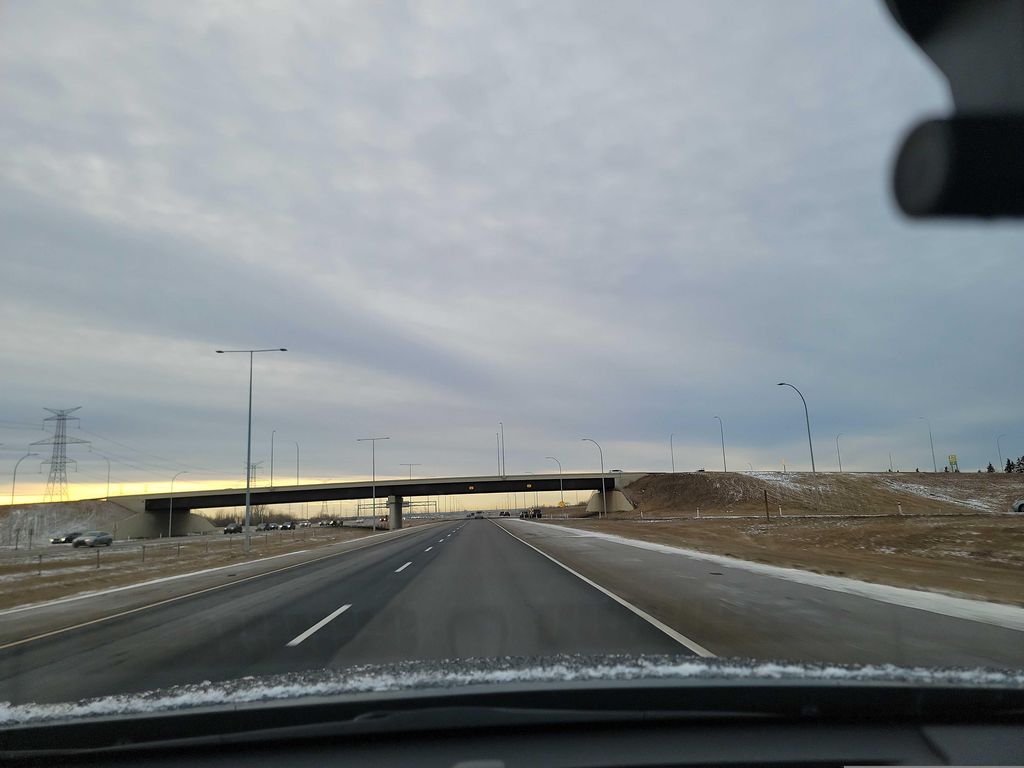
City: edmonton